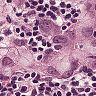
Metastatic tissue present: yes